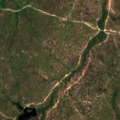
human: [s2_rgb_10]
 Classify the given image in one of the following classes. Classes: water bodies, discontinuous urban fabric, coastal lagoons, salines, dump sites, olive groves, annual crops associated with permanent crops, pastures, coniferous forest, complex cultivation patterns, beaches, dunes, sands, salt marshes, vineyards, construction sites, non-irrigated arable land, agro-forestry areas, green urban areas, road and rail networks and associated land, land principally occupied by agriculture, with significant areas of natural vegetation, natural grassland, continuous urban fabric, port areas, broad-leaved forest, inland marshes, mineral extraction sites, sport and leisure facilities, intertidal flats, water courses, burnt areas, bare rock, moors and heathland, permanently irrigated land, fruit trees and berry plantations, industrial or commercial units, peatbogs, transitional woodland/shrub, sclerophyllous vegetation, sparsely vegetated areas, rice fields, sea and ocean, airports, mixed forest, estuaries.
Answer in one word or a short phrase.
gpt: broad-leaved forest